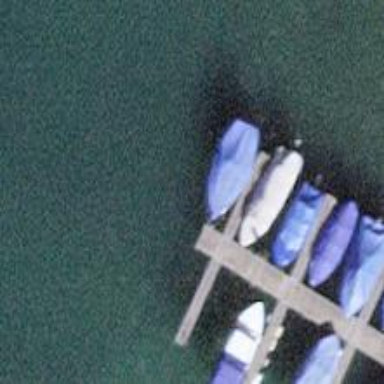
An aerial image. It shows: Man-made pier.